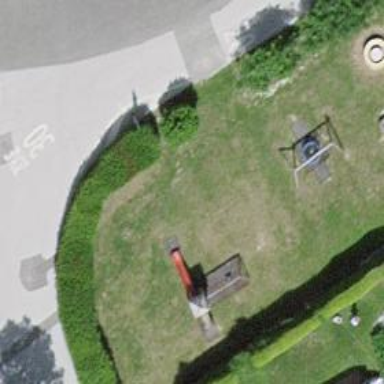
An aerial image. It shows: Playground area for leisure activities on the land.